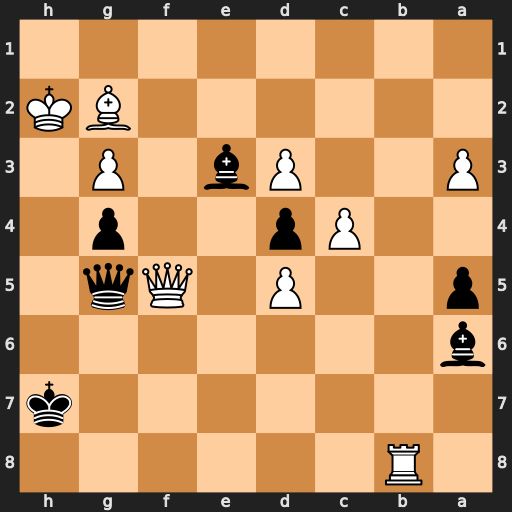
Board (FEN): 1R6/7k/b7/p2P1Qq1/2Pp2p1/P2Pb1P1/6BK/8
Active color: b
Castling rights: -
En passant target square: -
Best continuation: Qxf5 Be4 Qxe4 dxe4 d3 d6 d2 Rb1 Bc8